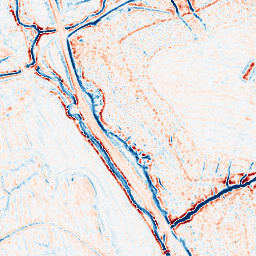
Category: edge_preserving
Decomposition family: bilateral
Decomposition parameters: d: 9
sigma_color: 25
sigma_space: 25
Upsampling method: sinc_hamming
Upsampling parameters: scale: 2
kernel_size: 16
Upsampling scale: 2